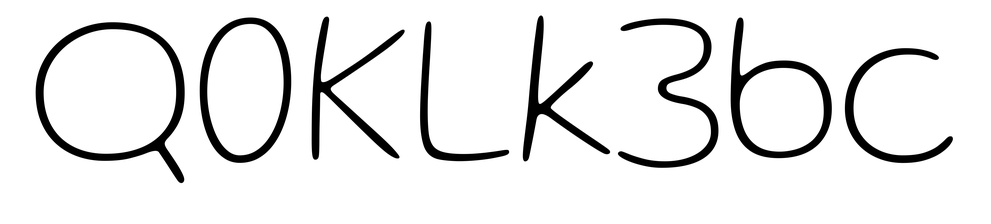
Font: Gluten_Thin